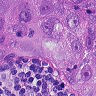
Metastatic tissue present: yes